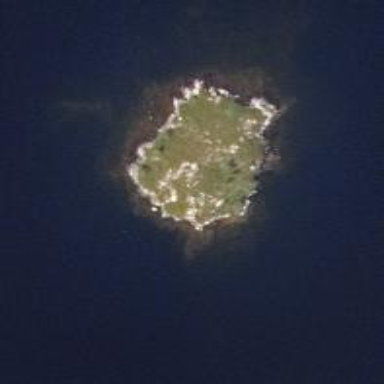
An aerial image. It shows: Islet.